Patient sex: M
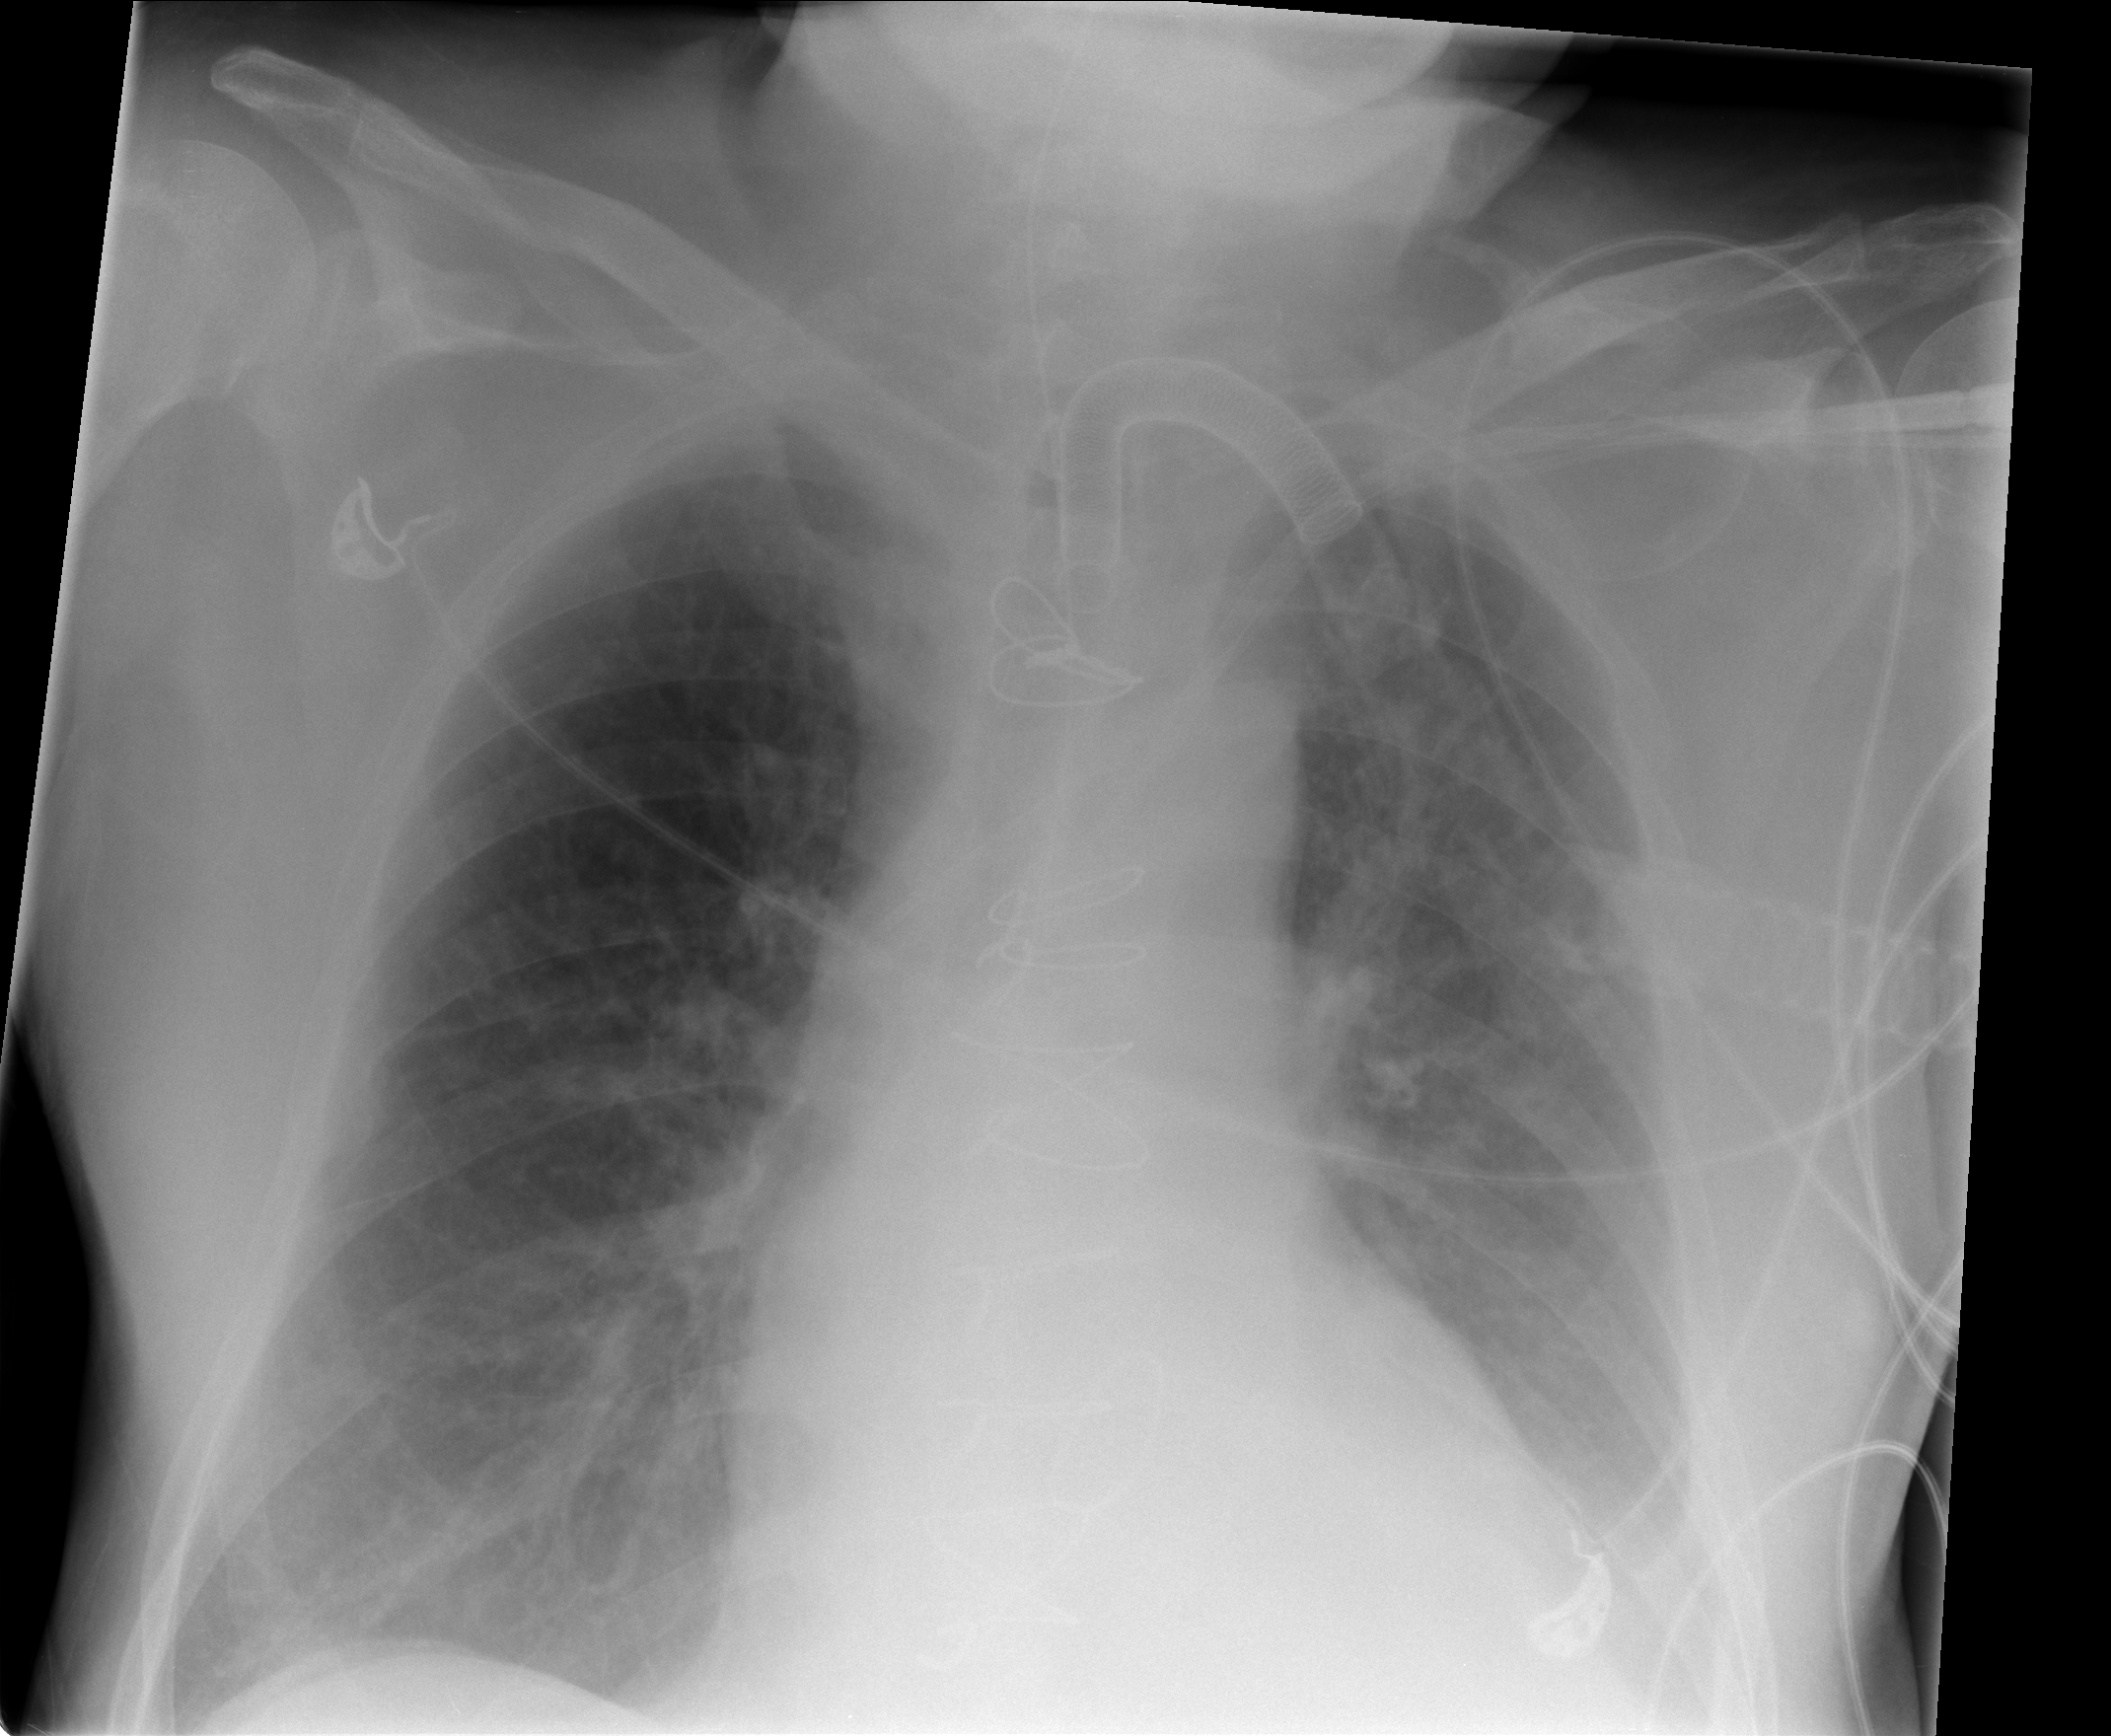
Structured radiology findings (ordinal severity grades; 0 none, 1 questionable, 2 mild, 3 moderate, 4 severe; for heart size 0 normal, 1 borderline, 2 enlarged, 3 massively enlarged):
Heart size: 2
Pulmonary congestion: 2
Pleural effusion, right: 0
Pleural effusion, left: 2
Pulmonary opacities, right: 2
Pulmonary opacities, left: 0
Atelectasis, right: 2
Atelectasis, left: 2